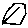
Label: hexagon